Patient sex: M
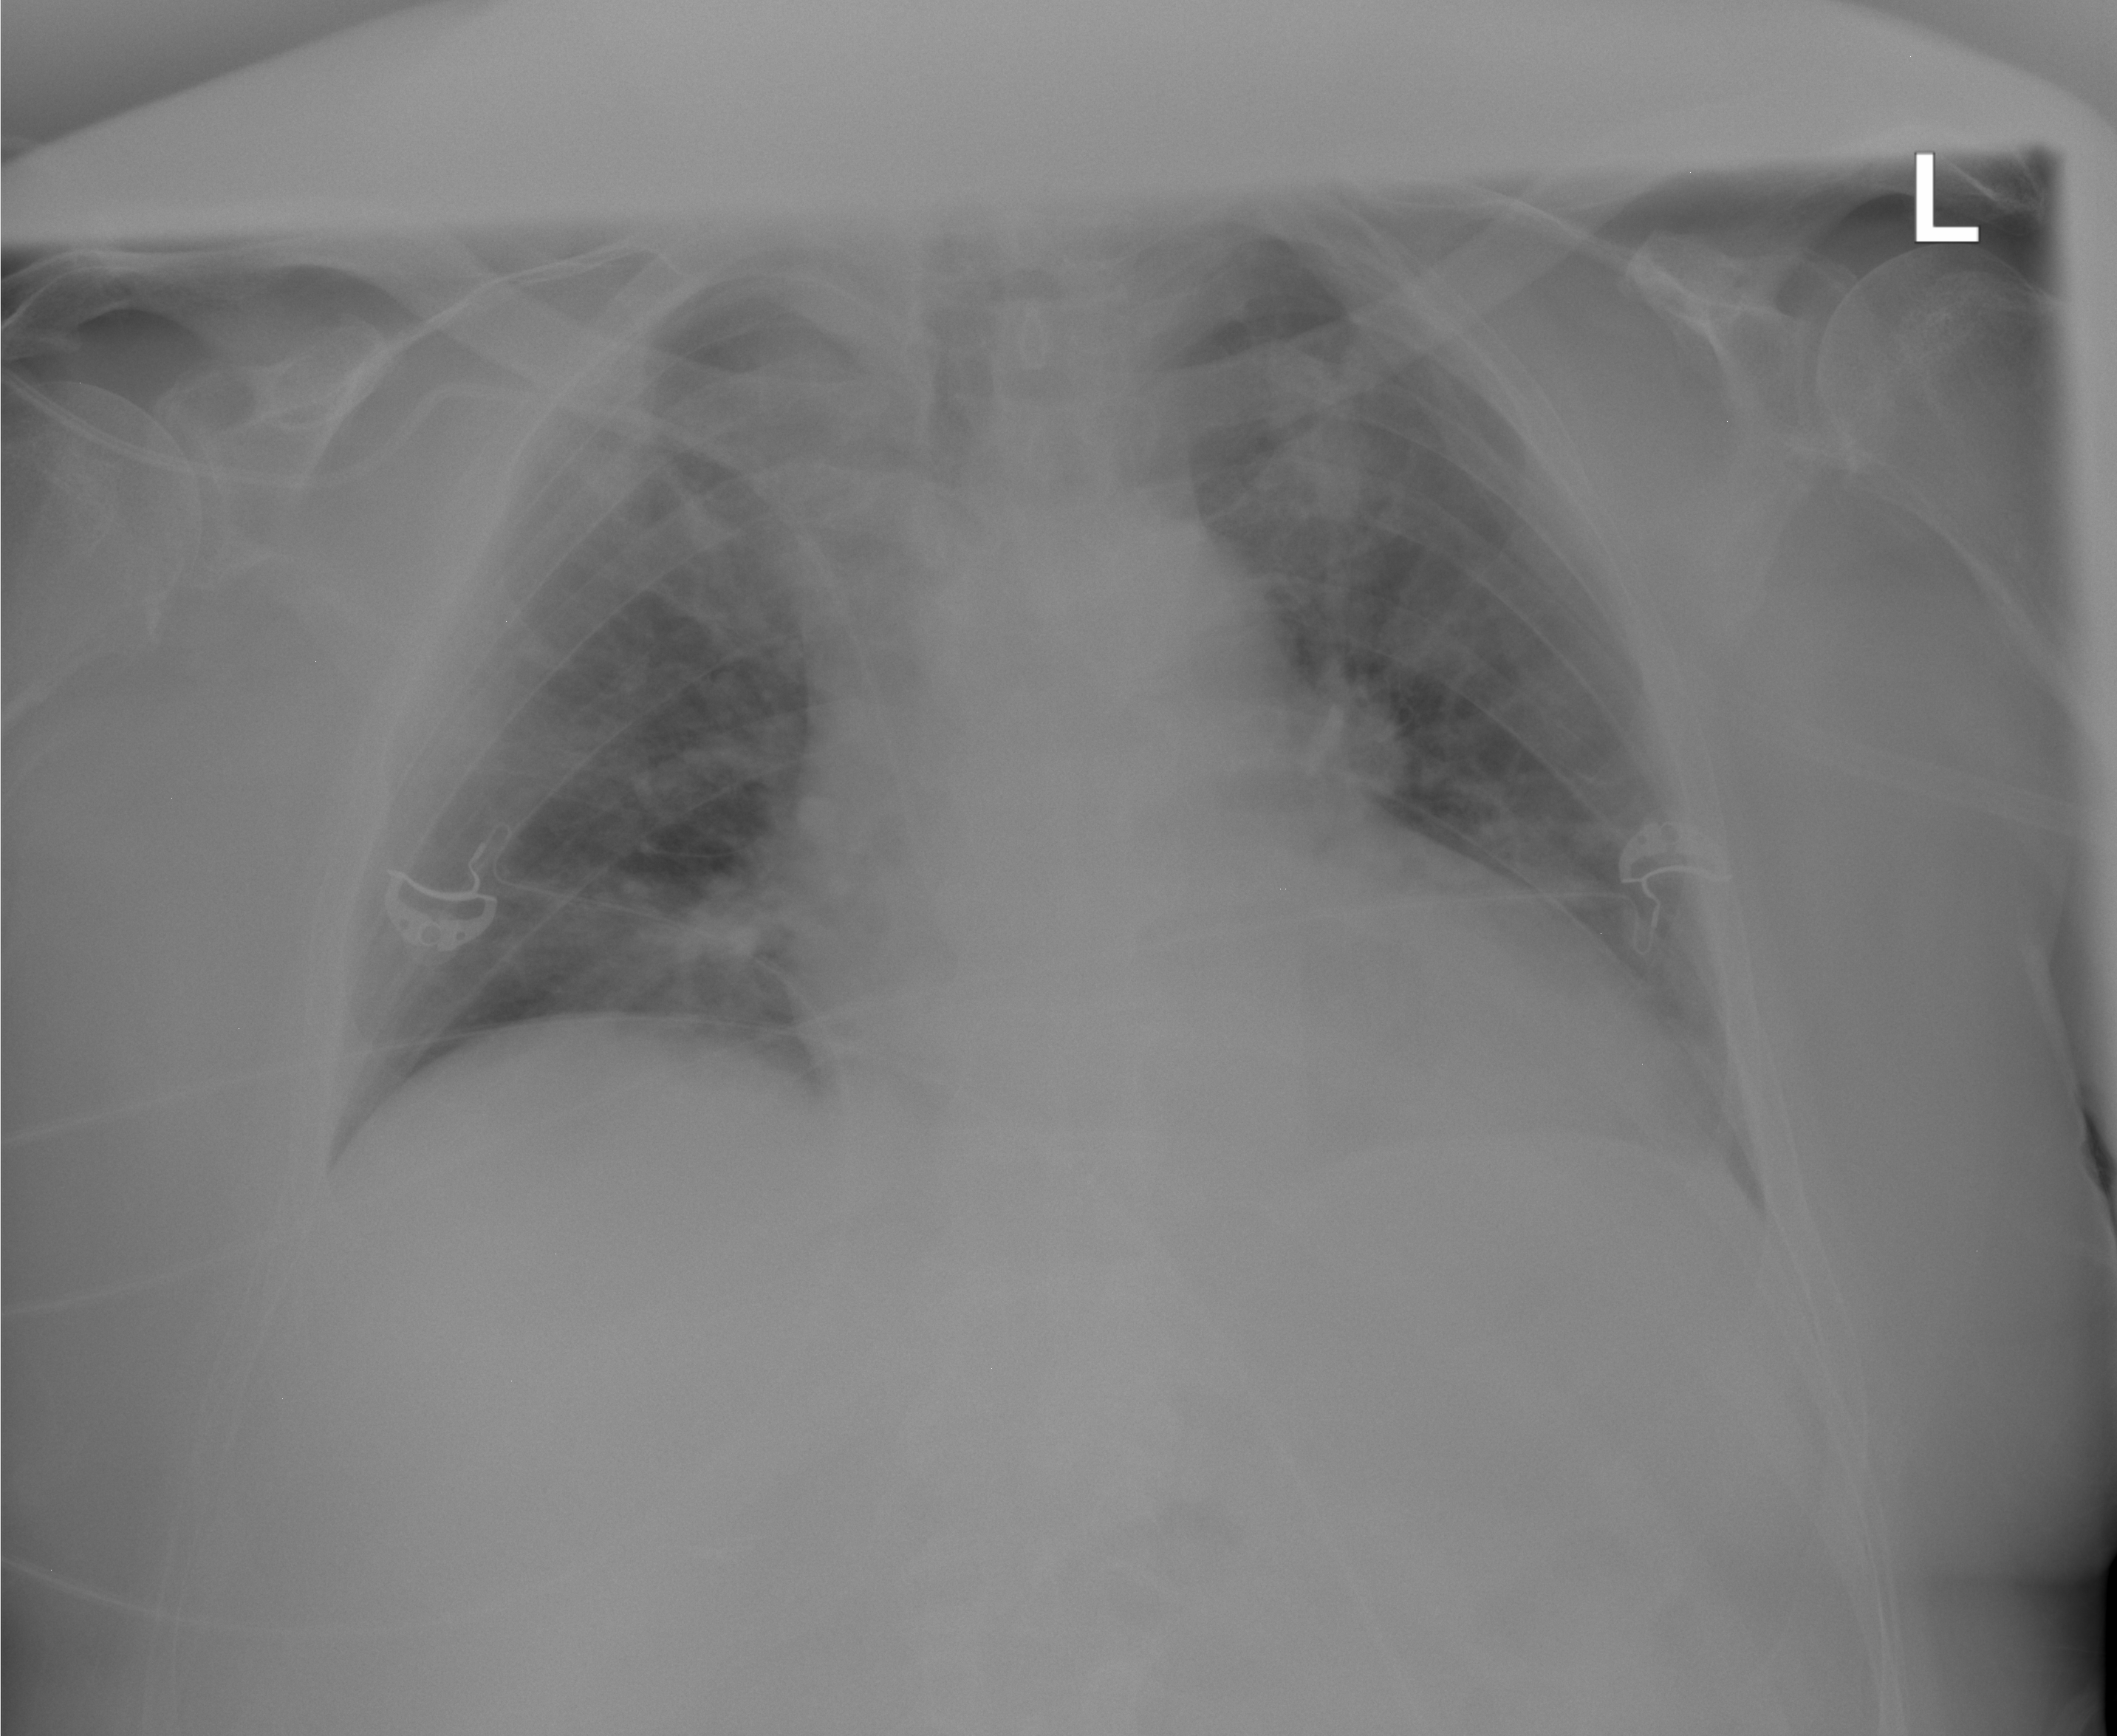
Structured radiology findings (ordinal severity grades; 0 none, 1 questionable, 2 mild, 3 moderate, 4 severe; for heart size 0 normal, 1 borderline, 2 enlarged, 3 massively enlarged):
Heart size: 2
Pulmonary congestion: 0
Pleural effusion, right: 0
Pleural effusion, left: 0
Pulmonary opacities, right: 0
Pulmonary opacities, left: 0
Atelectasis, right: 2
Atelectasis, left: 0